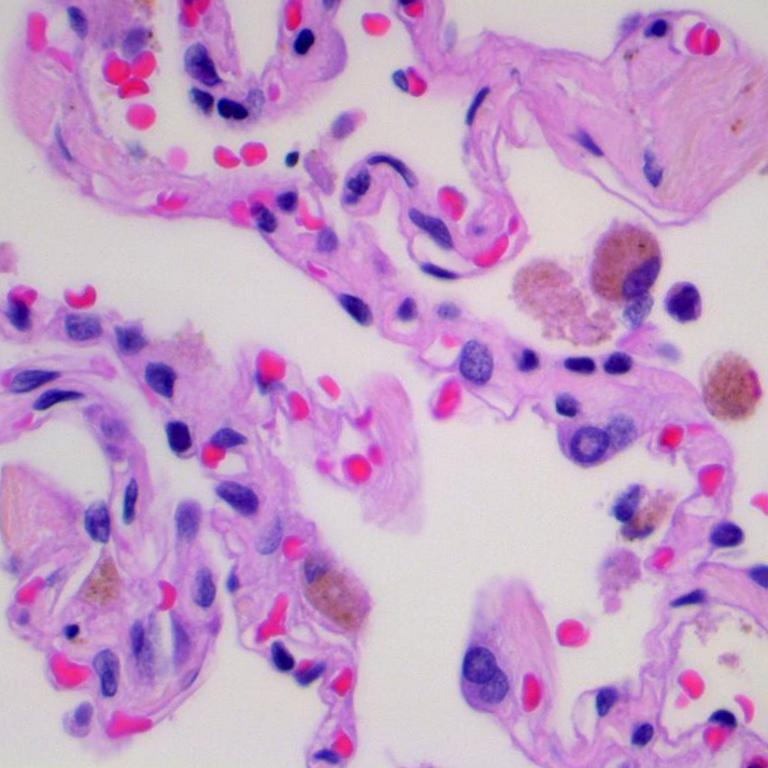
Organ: lung
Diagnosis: benign